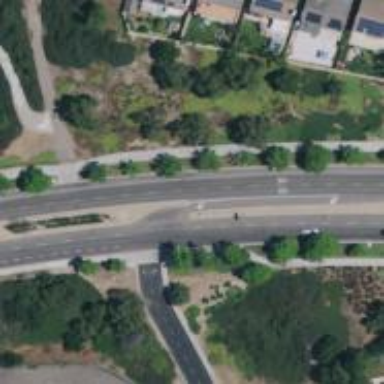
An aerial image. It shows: Secondary link road.